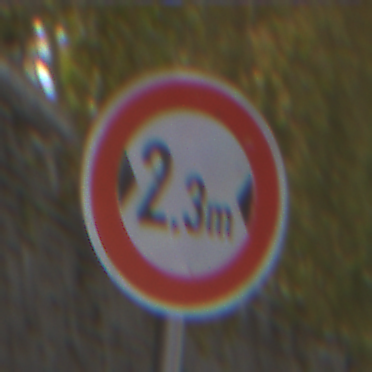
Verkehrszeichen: TatsaechlicheBreite2Komma3
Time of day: MorningAfternoon
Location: Outdoor (Suburban)
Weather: PartlyCloudy
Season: NotSpecified
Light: Natural